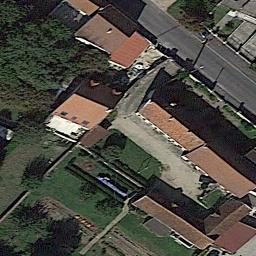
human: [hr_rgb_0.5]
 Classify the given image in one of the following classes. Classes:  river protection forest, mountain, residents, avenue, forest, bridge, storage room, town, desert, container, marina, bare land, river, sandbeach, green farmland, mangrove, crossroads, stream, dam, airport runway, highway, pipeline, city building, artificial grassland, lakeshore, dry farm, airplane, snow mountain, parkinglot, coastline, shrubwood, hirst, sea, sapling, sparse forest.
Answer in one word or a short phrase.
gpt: residents